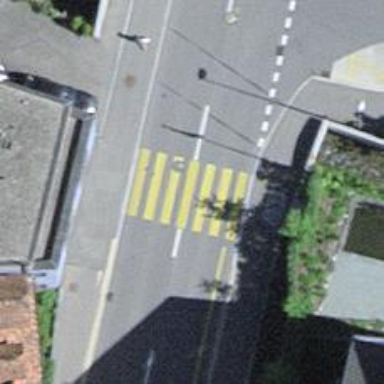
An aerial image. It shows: Zebra crossing on the road.